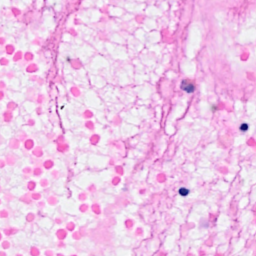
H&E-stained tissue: Breast